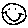
Label: smiley face